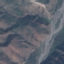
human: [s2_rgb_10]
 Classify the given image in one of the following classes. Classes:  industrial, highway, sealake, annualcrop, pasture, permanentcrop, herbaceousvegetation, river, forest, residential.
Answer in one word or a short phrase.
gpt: HerbaceousVegetation